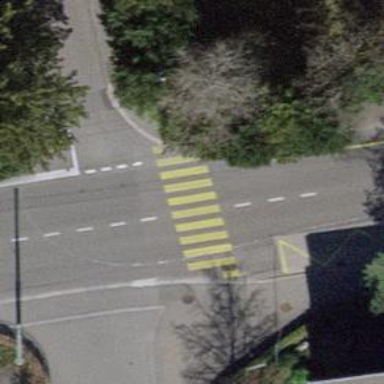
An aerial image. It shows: Marked road crossing.